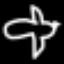
Label: airplane